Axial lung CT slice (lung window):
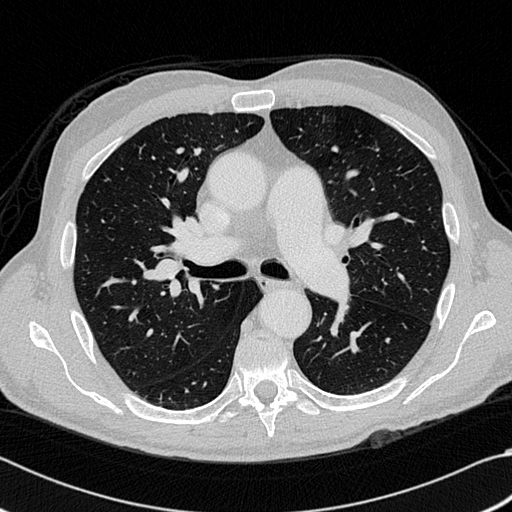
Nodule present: no